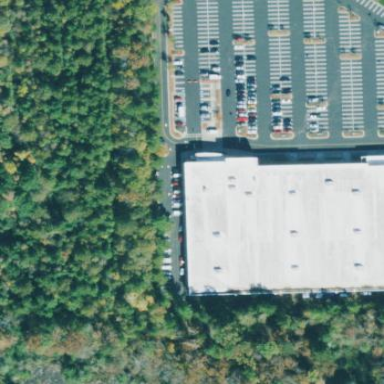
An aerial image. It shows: Retail building that serves as marketplace.